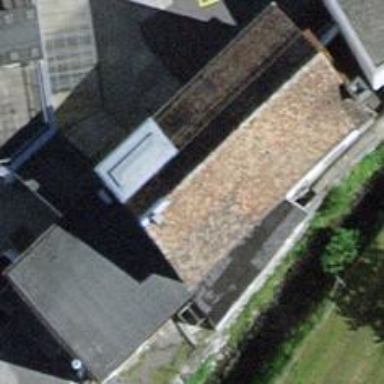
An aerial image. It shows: Commercial building.